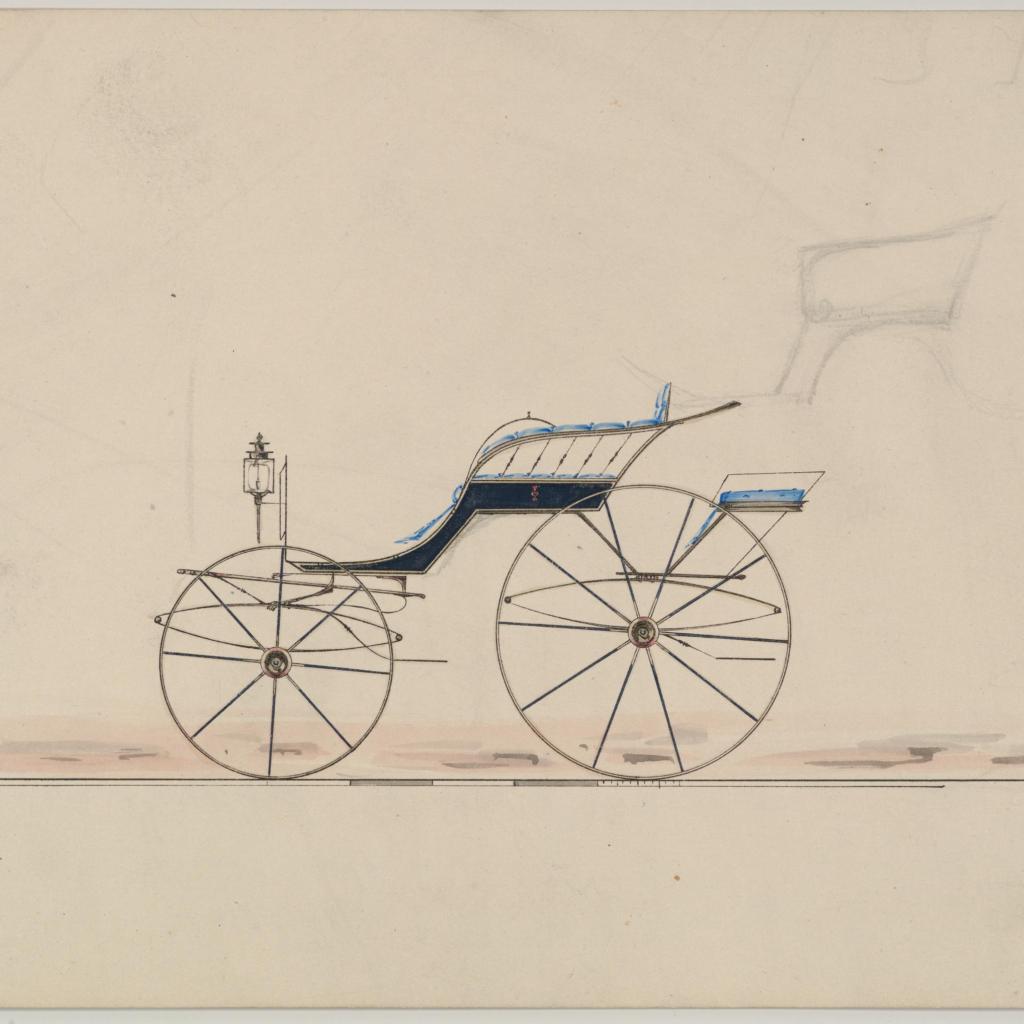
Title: Phaeton (unnumbered)
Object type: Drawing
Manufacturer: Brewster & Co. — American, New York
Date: ca. 1870
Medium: Graphite, pen and black ink, watercolor and gouache with gum arabic
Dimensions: sheet: 6 1/16 x 8 7/8 in. (15.4 x 22.5 cm)
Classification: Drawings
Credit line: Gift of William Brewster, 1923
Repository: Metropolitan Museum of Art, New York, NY